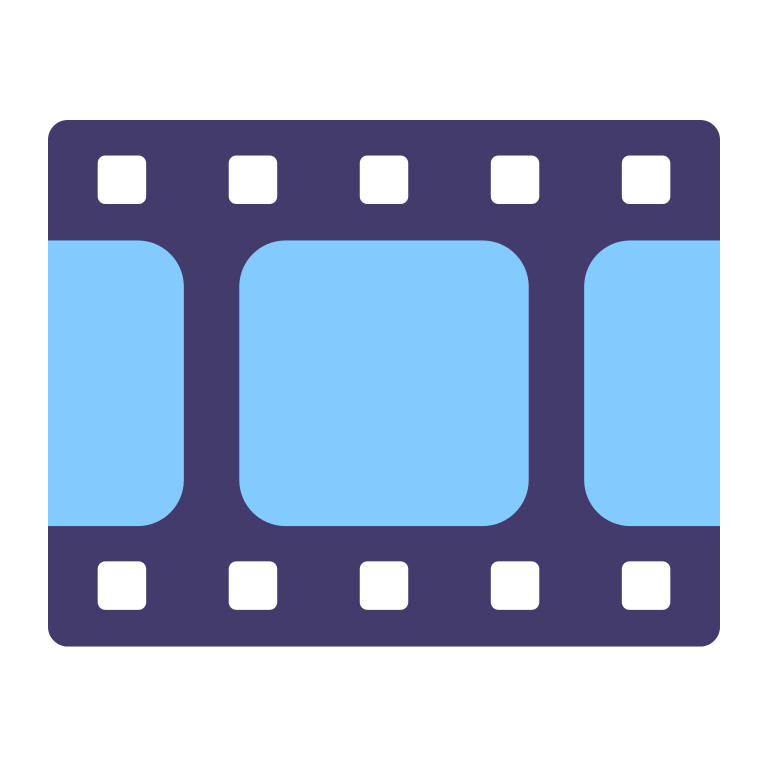
film frames flat